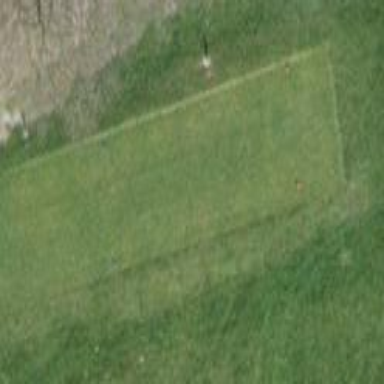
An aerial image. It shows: Grassy area designated as golf tee.